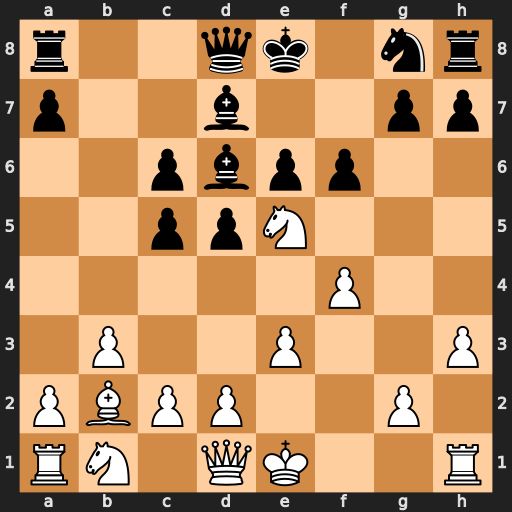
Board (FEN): r2qk1nr/p2b2pp/2pbpp2/2ppN3/5P2/1P2P2P/PBPP2P1/RN1QK2R
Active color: w
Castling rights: KQkq
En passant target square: -
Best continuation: Qh5+ g6 Nxg6 hxg6 Qxh8